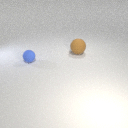
large brown rubber sphere to the right of small blue rubber sphere